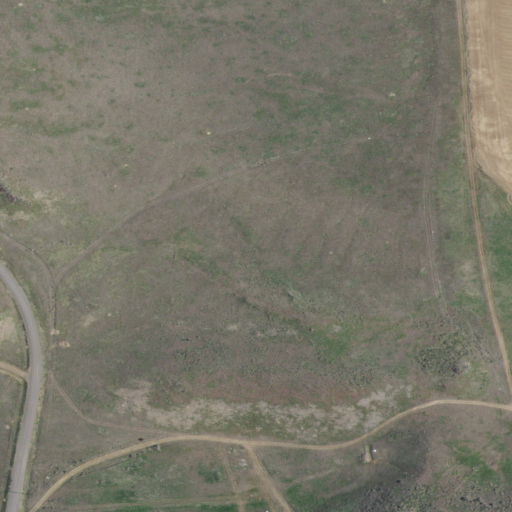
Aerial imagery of mountain in Idaho named Flat Top Butte containing shrub, grassland, cultivated crops, and open development